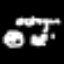
Label: octagon